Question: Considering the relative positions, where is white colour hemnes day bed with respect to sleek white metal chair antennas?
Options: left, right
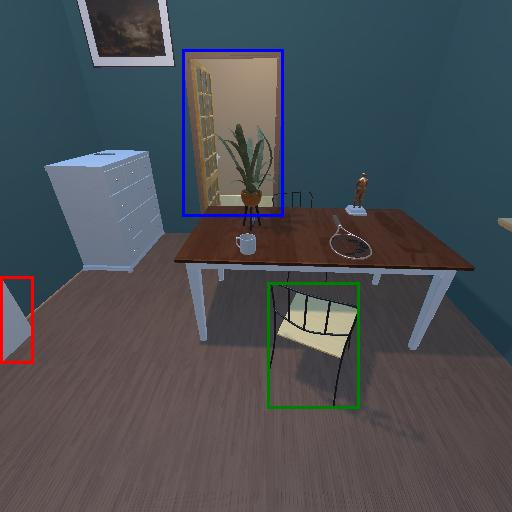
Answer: left